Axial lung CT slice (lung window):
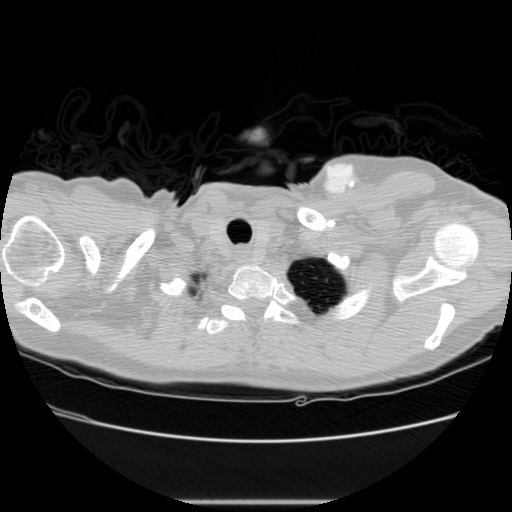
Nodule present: no